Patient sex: F
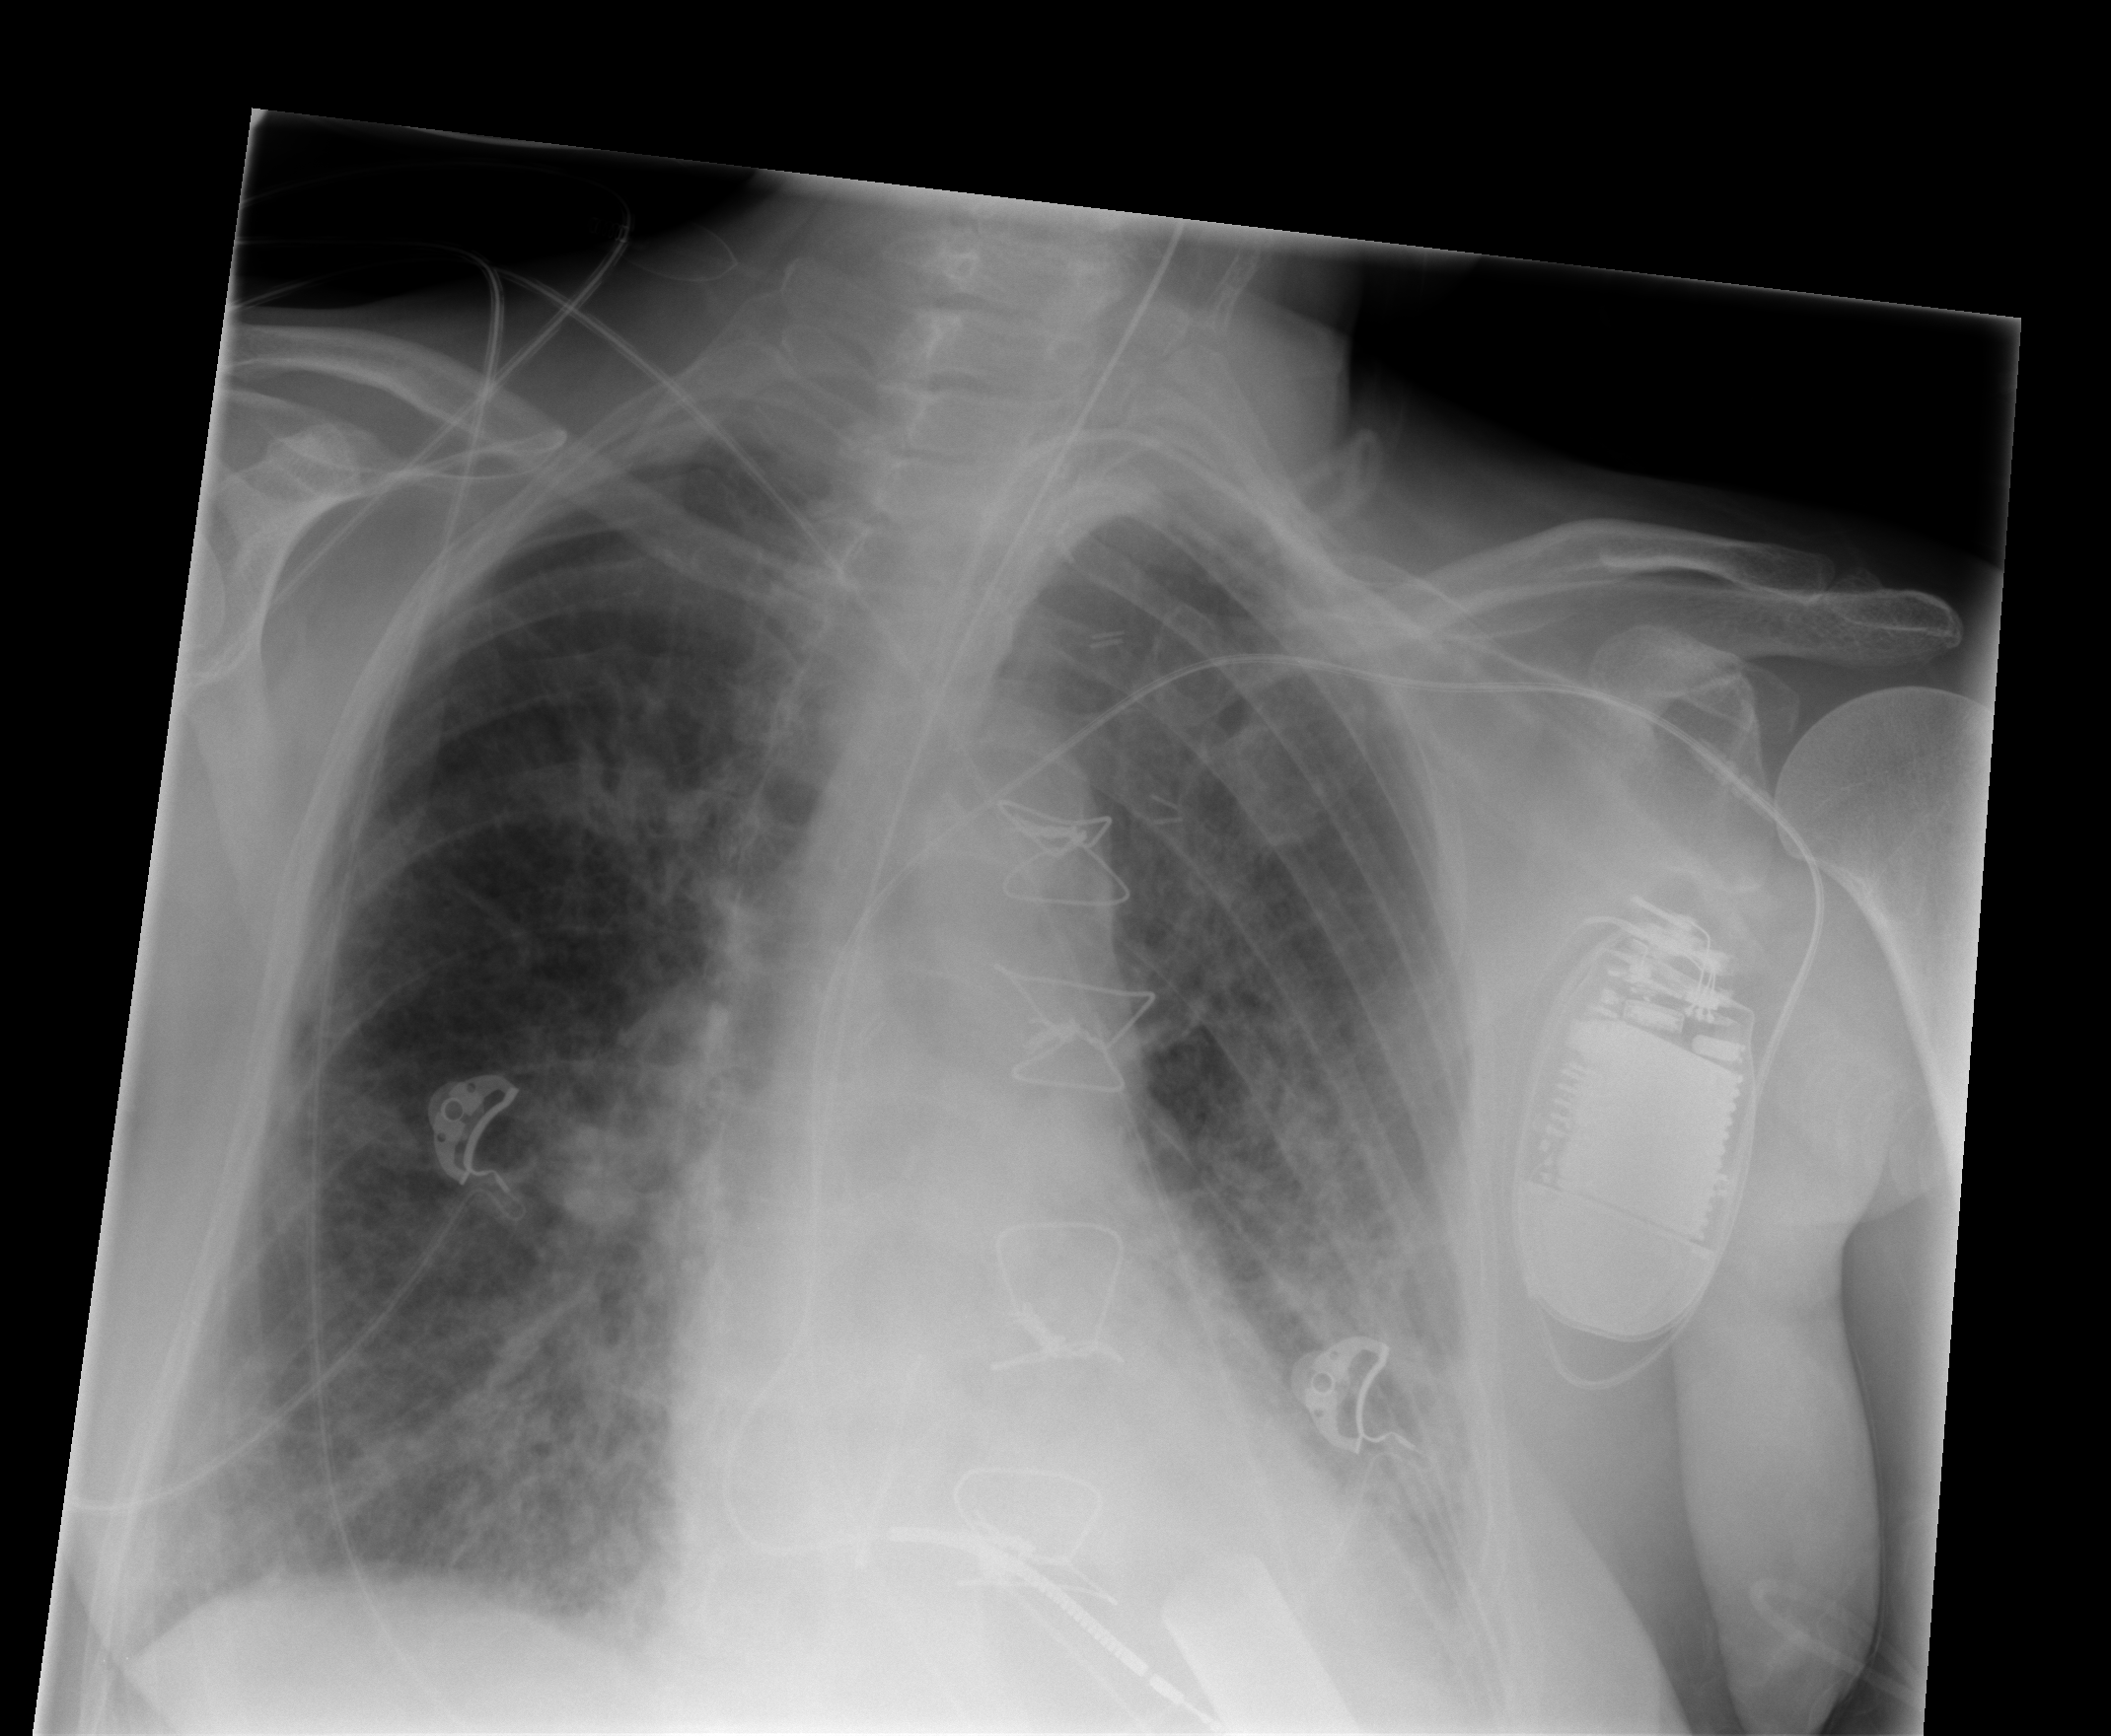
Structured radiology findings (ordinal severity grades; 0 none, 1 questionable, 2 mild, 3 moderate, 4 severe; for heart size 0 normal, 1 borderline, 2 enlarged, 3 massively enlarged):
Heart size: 2
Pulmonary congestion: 2
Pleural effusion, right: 0
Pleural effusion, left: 0
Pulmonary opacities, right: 2
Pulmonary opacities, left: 3
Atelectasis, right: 2
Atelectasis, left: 2